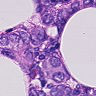
Metastatic tissue present: yes